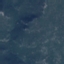
Land use / land cover class: HerbaceousVegetation